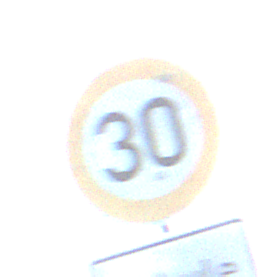
Verkehrszeichen: Geschwindigkeit30
Zusatzzeichen unten: HinweisDurchVerbaleAngabe8
Umgebung: Outdoor, Nature
Tageszeit: SunriseSunset
Wetter: Clear
Licht: Natural
Jahreszeit: Winter
Kontrast: LowContrast